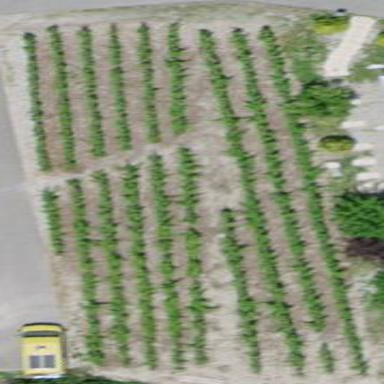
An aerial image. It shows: Vineyard with grape crops.